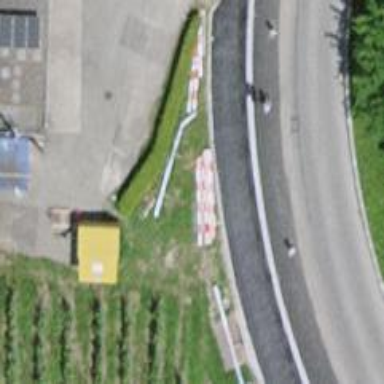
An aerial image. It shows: Hedge acting as barrier.